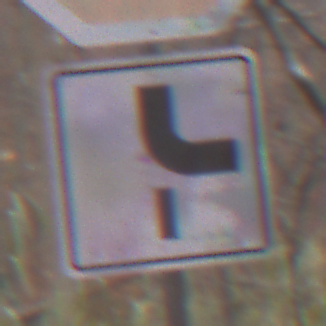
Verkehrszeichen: VerlaufVorfahrtsstrasse10
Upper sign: Stop
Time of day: Midday
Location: Outdoor (Nature)
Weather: Overcast
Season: Autumn
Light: Natural